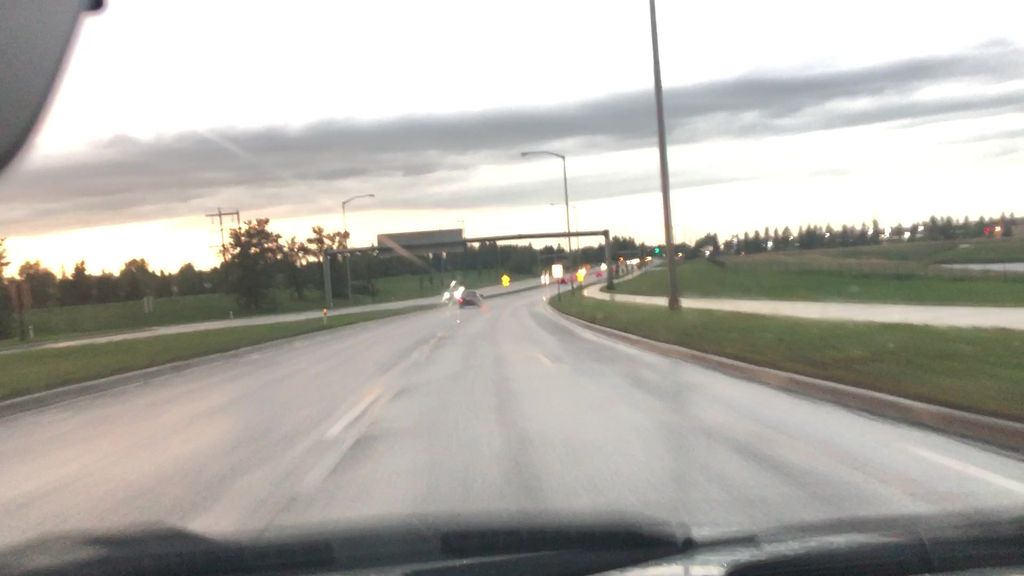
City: edmonton